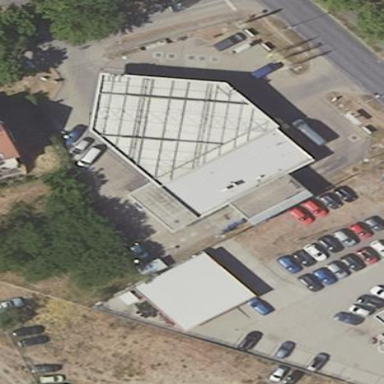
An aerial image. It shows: Building designated for providing fuel.